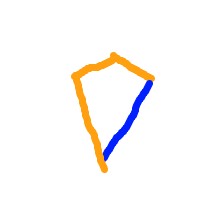
Shape: kite